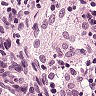
Metastatic tissue present: no